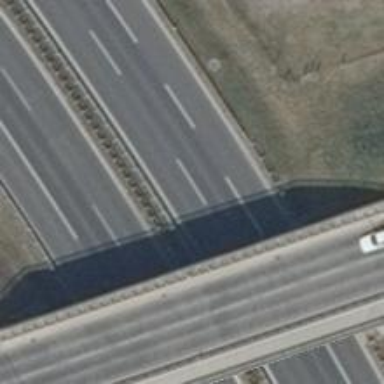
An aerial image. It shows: Trunk highway designated for motor vehicles.